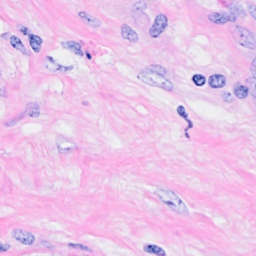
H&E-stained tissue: Breast